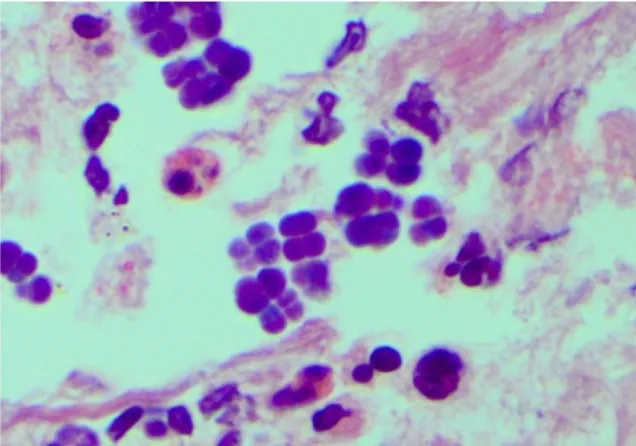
Sarcina ventriculi in esophageal biopsies. But on higher magnification appear to be arranged in cubes composed of eight individual spheres [ 400x.
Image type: pathology (h&e)